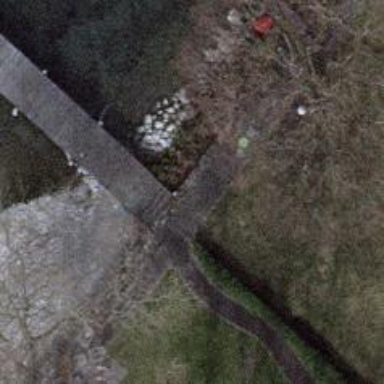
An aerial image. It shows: Set of steps on the road.